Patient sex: M
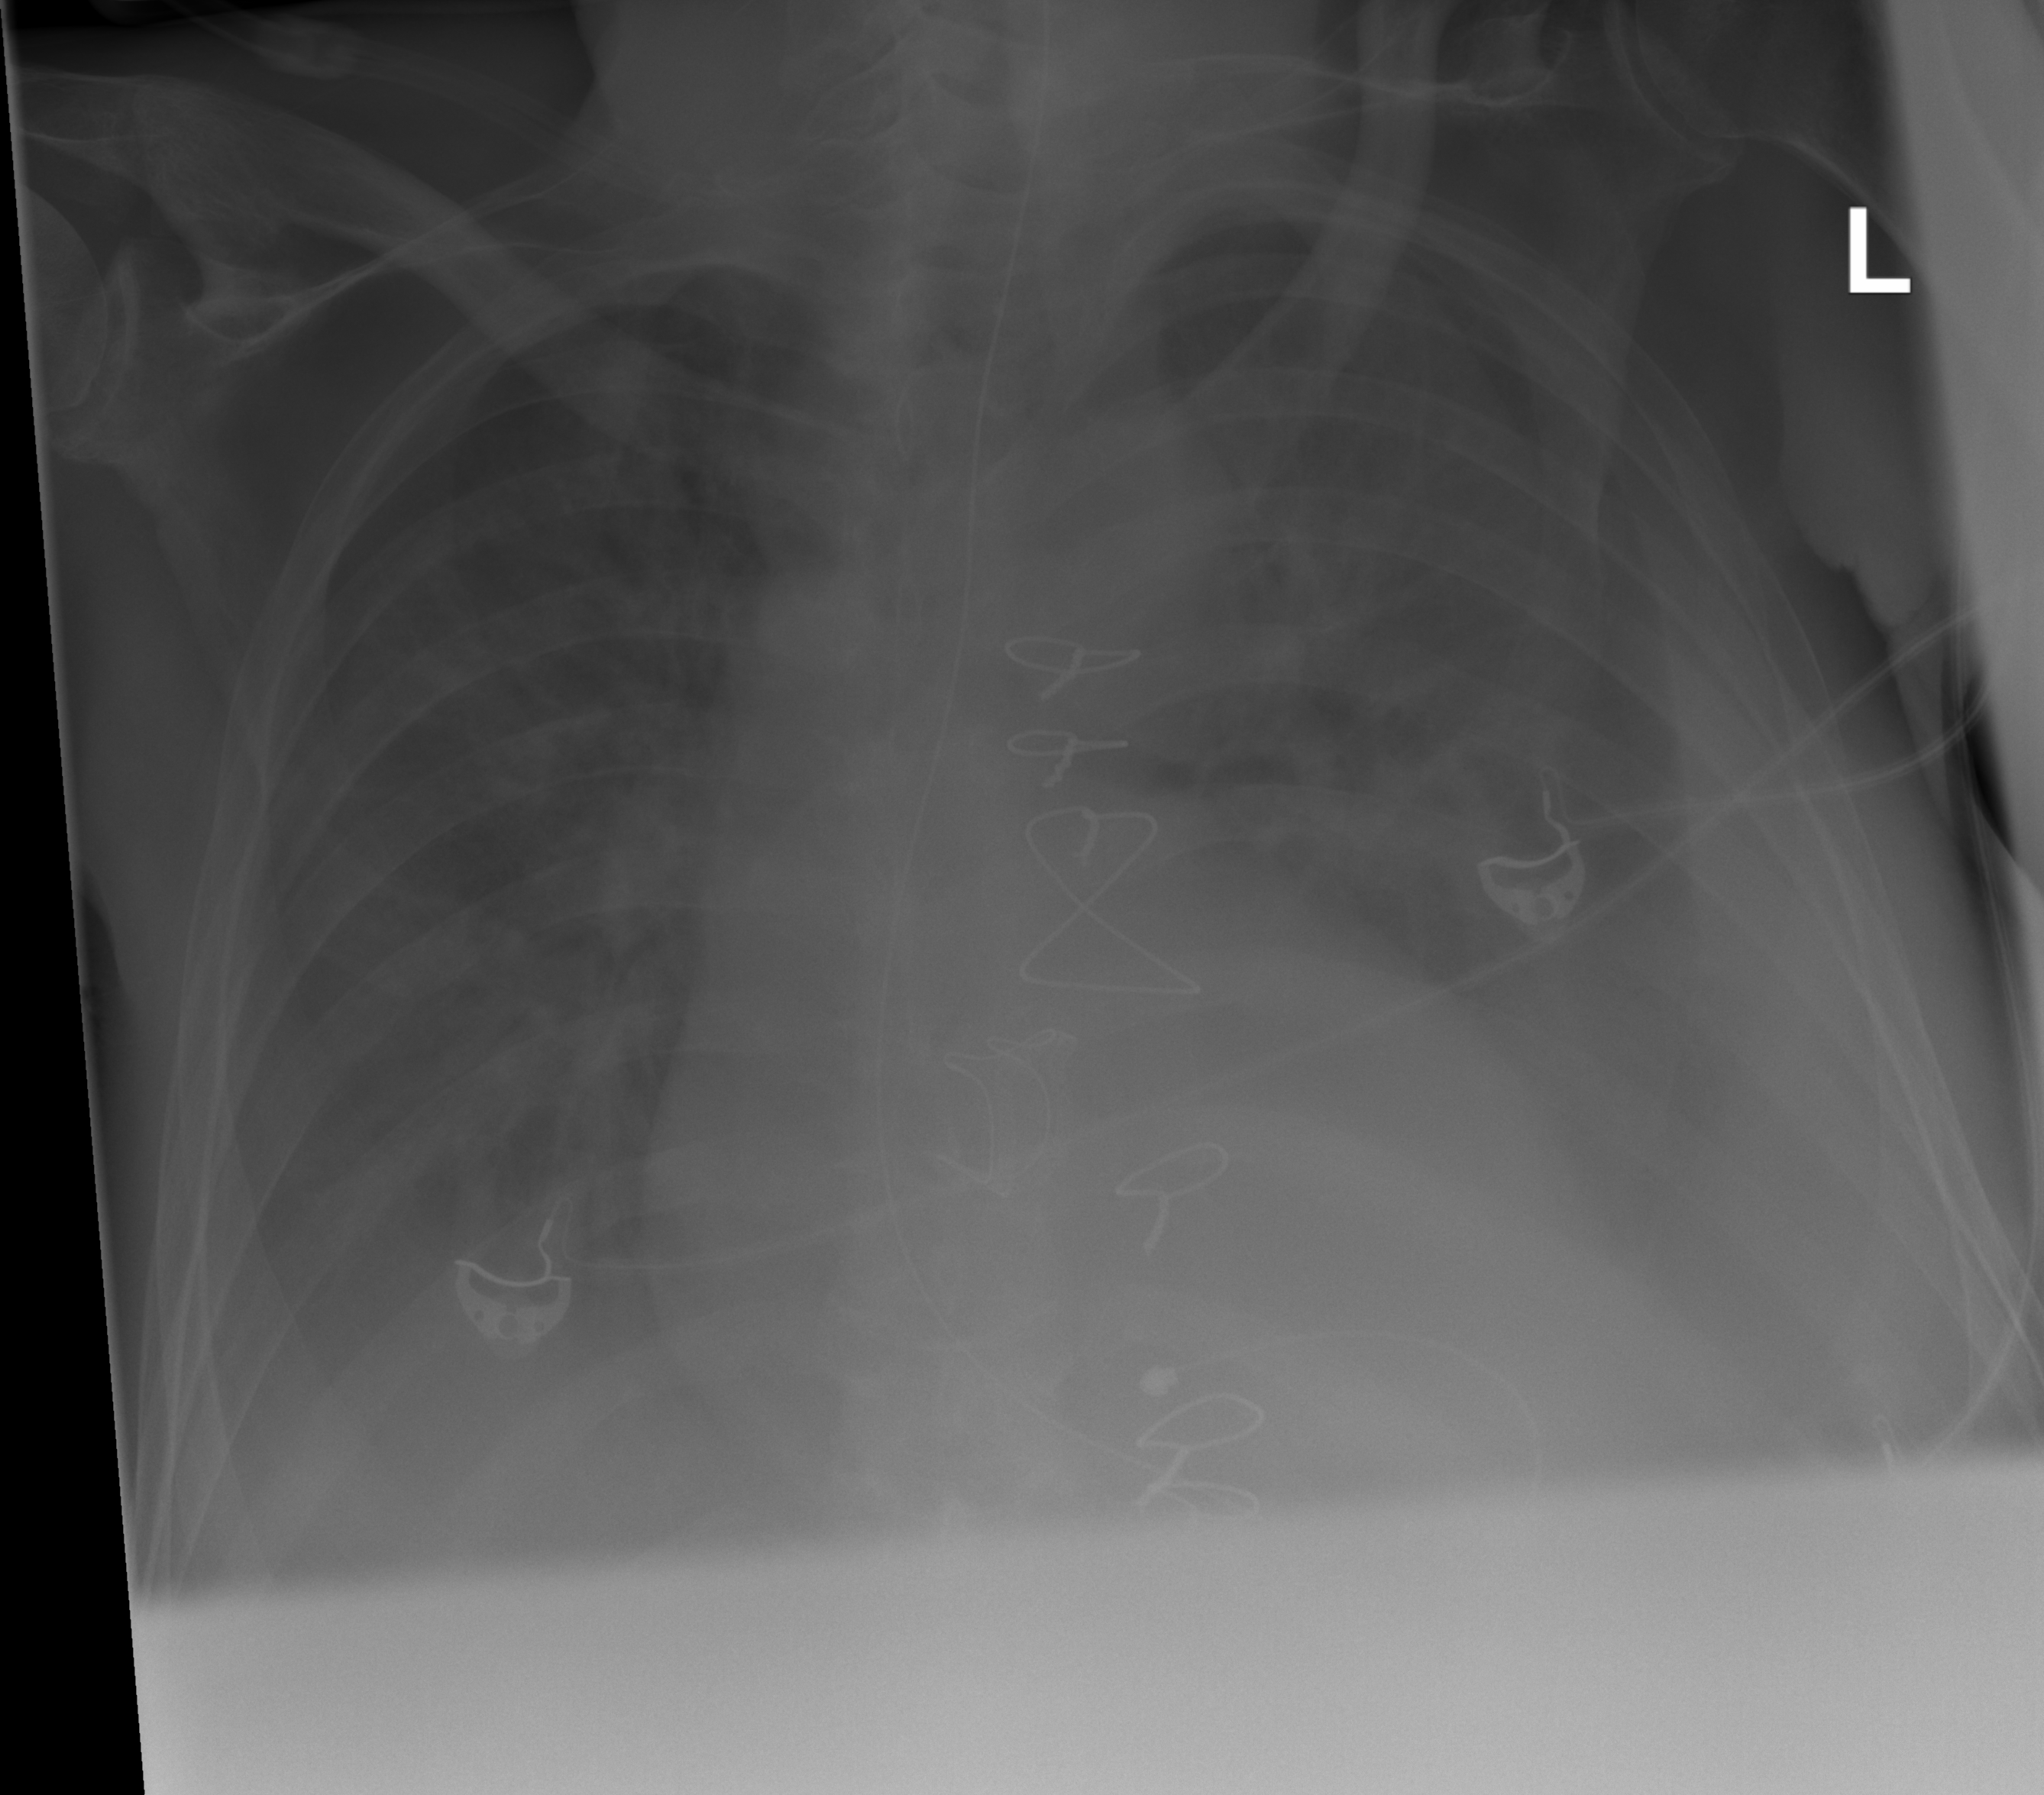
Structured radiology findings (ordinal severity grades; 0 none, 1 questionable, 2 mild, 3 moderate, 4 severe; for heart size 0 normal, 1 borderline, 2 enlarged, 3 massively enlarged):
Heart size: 2
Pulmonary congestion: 2
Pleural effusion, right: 2
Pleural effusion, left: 2
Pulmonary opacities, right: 0
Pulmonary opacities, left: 0
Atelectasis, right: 2
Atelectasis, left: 2